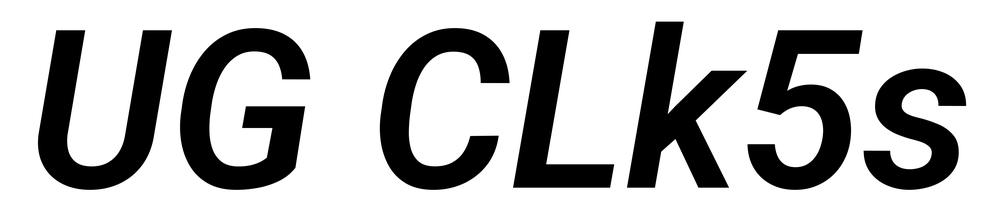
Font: Roboto-Italic_SemiBold_Italic